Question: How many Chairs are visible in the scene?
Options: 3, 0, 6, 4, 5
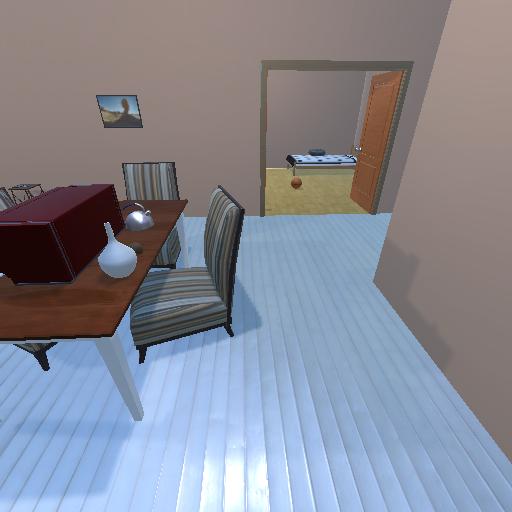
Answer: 3